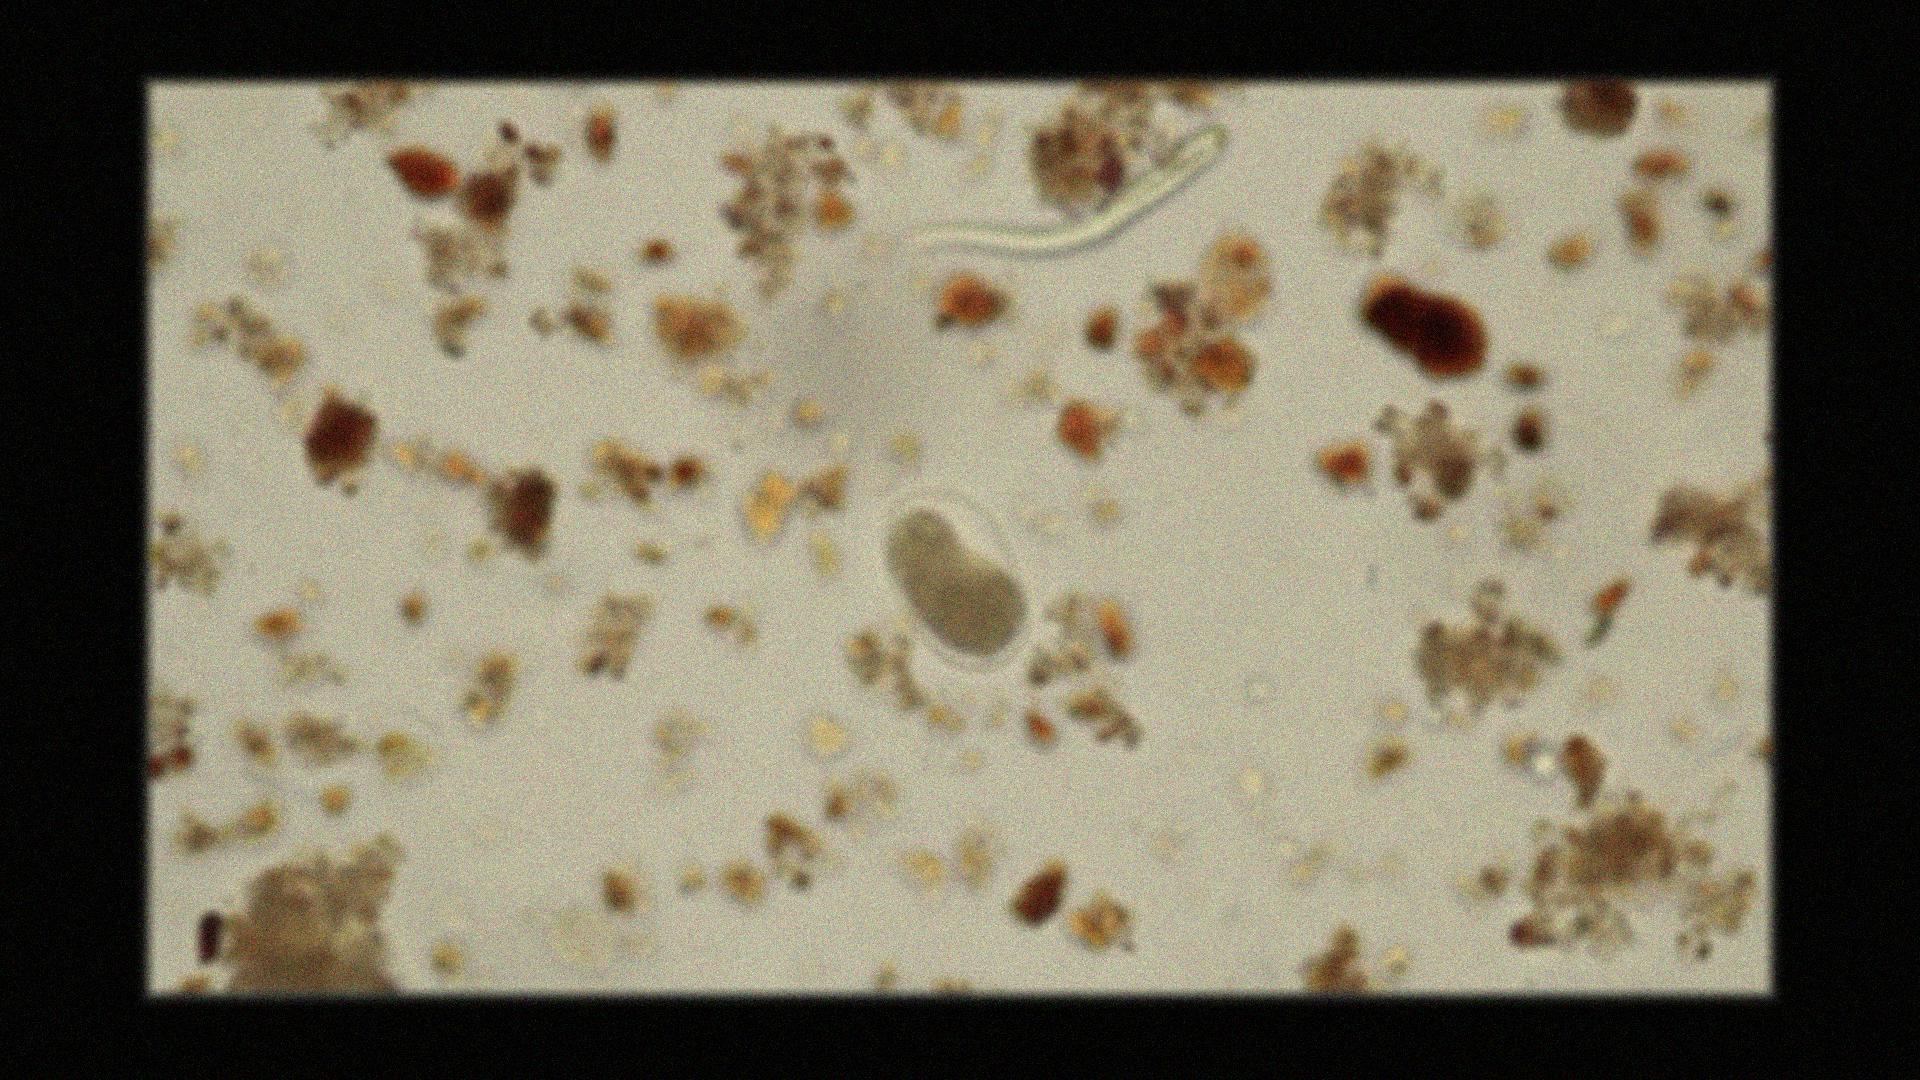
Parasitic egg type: Hookworm egg